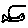
Label: fish